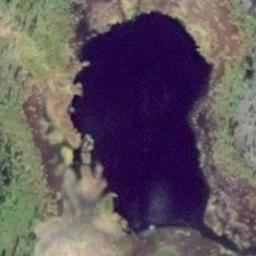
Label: lake